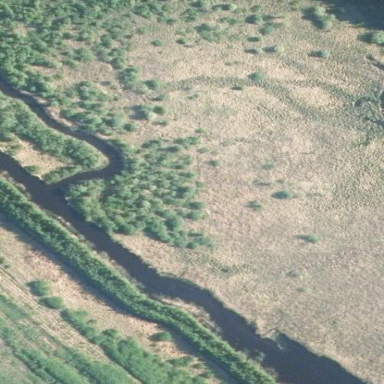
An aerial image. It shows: Bog wetland.